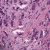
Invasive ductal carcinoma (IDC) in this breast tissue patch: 1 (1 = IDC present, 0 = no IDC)